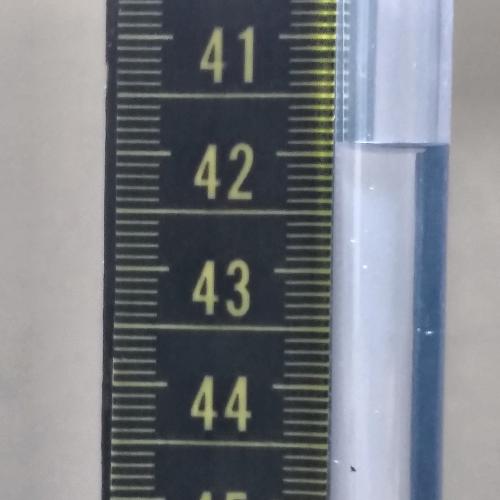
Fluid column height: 41.9 cm